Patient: sex F, age 77
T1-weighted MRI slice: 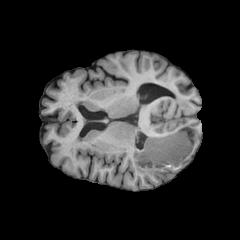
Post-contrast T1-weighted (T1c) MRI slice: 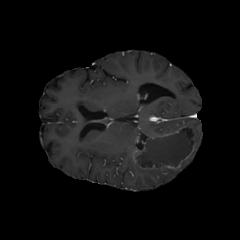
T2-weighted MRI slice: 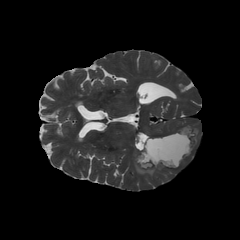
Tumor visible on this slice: yes
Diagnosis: Glioblastoma, IDH-wildtype
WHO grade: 4